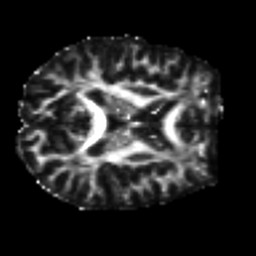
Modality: FA
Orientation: axial
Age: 23
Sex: male
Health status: healthy
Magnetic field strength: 3 T
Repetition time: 8.4 s
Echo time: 0.0926 s